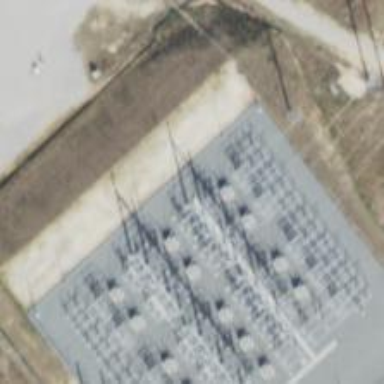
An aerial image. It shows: Switch used for power control.